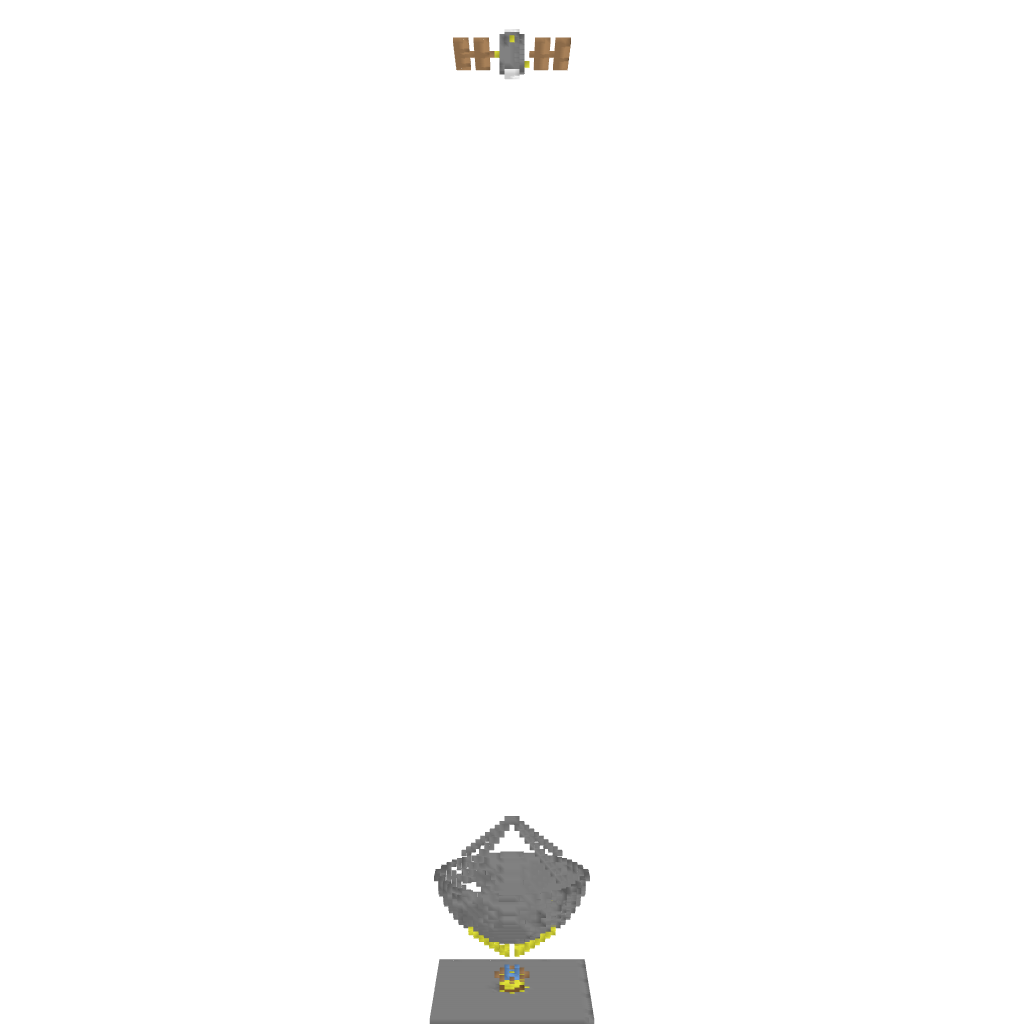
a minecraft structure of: Weather Control Satellite Dish bad low quality